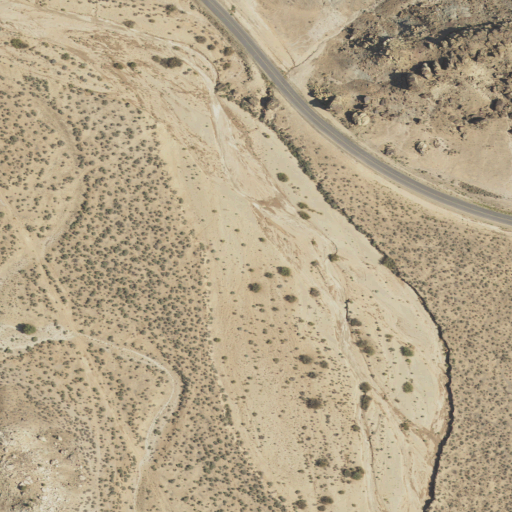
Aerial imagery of valley in Utah named Alkali Canyon containing shrub and open development